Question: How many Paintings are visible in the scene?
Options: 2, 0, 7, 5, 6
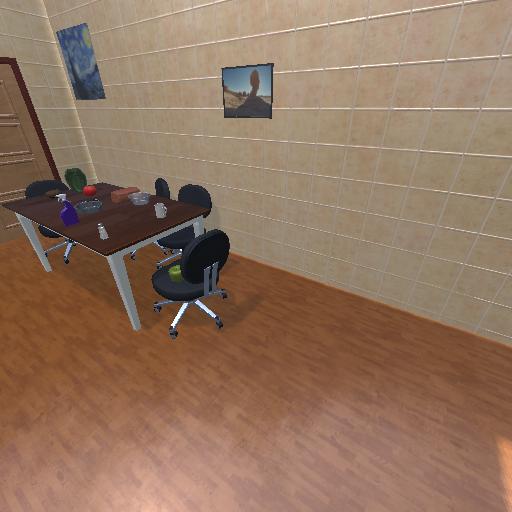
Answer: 2